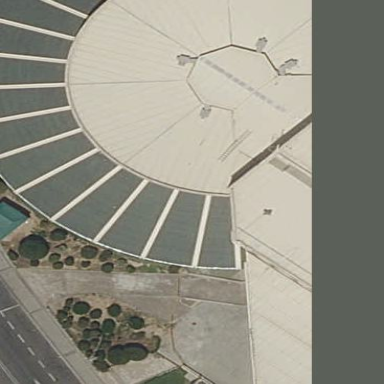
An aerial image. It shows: Building with skillion roof. The color of the building is #fafafa.